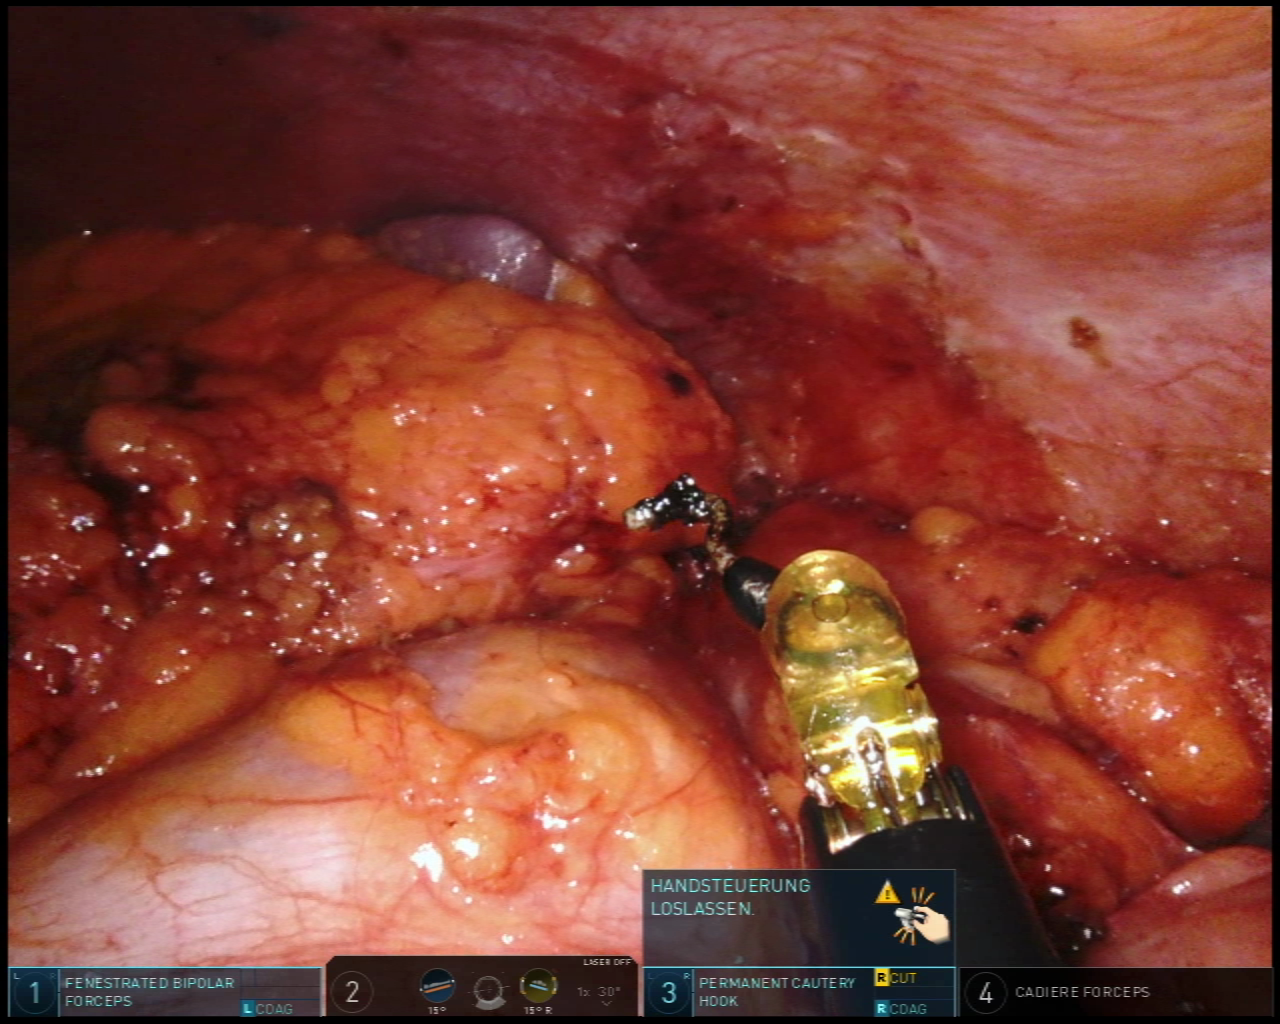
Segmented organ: spleen
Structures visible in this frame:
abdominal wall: yes
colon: yes
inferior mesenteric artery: no
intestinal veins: no
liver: no
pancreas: no
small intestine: no
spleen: yes
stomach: no
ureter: no
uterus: no
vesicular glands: no